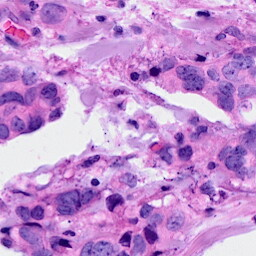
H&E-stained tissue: Breast